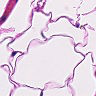
Metastatic tissue present: no